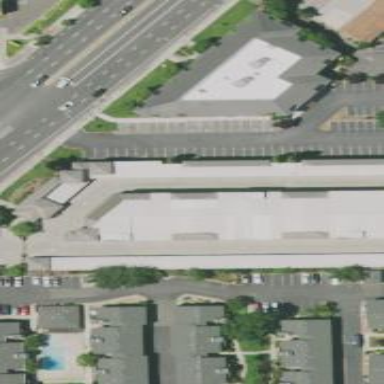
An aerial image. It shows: Storage rental shop.